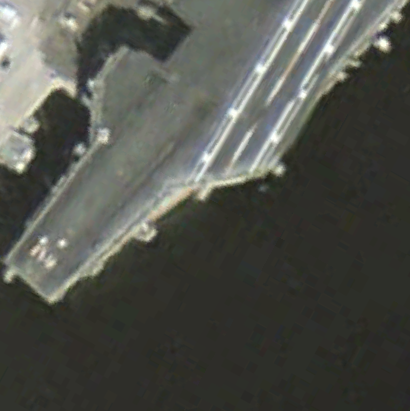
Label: aircraft_carrier